RGB frame:
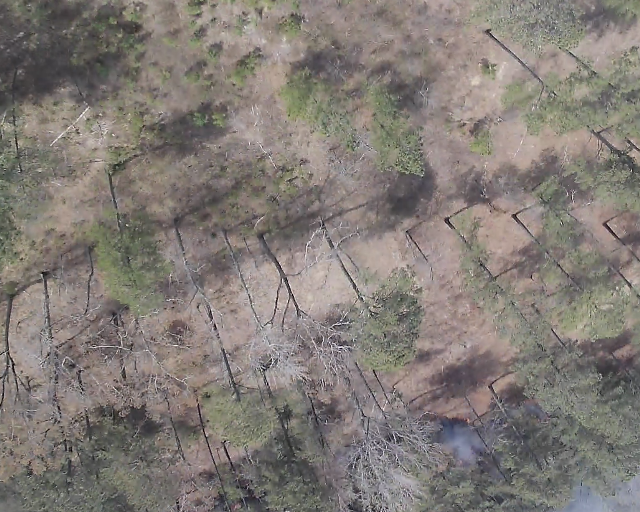
Thermal frame:
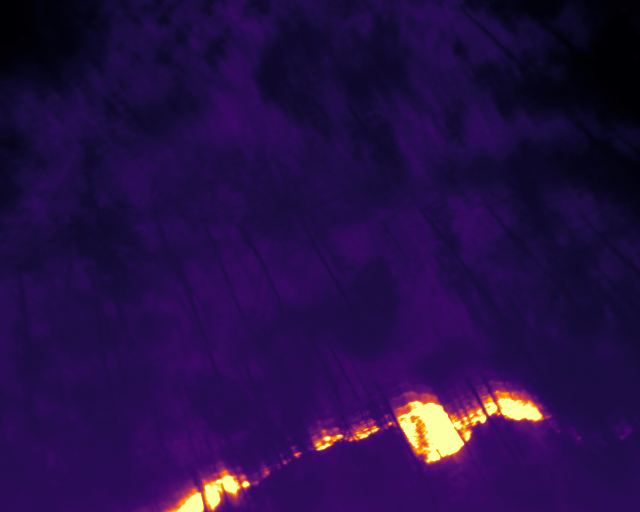
Captured: 2026-02-26 02:27:06
Pixels at or above 80 °C: 8187 (fraction of frame: 0.02498)